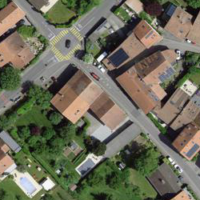
EUNIS habitat code: 55
Species observed at this site:
Geranium pyrenaicum
Scilla bifolia